Field crop: maize
Growth stage: 2
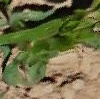
Species: maize